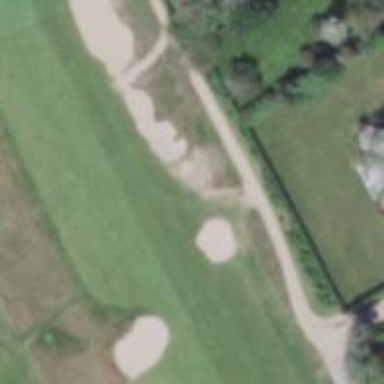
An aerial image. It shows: Path used for both walking and golf.